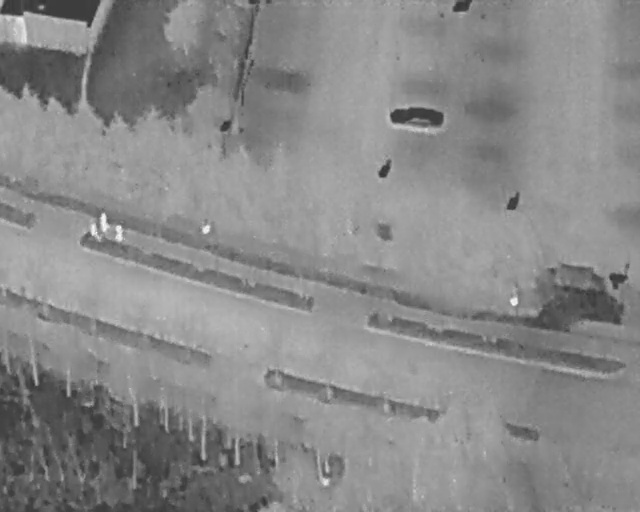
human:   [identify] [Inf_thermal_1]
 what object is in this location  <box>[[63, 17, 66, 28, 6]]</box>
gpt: <ref>1 medium car at the top</ref>